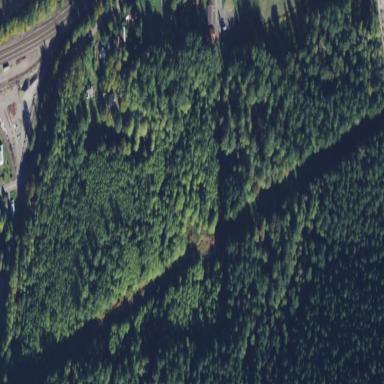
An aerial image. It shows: Semi-evergreen woodland area.